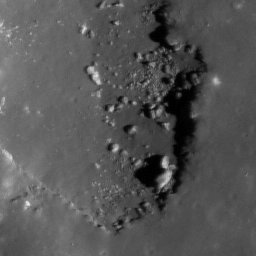
Pit: Copernicus LB5
Host crater: Copernicus
Host type: impact_melt
Lunar coordinates: latitude 10.235, longitude 339.69